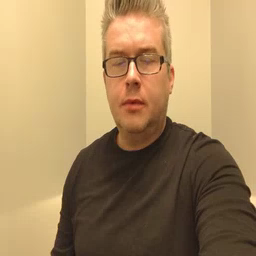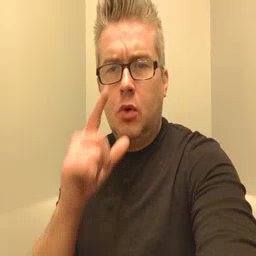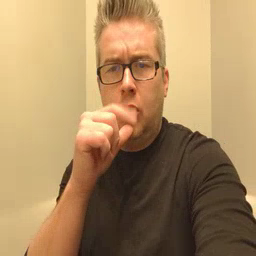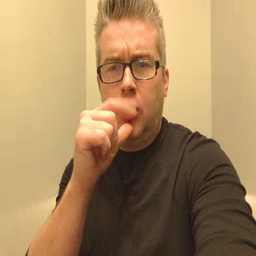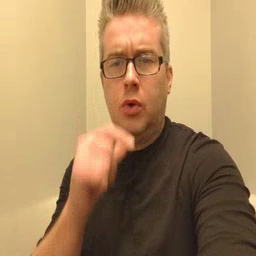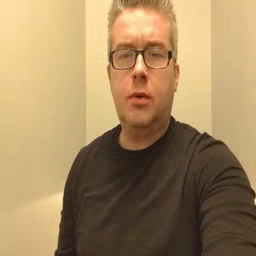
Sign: who